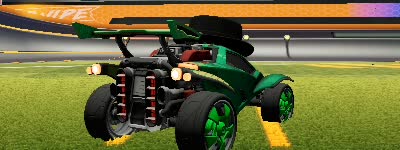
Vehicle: octane